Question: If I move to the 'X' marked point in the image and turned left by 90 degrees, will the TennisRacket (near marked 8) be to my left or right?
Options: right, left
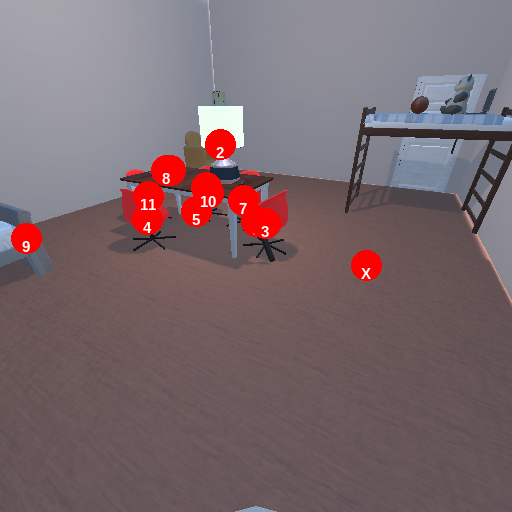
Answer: right